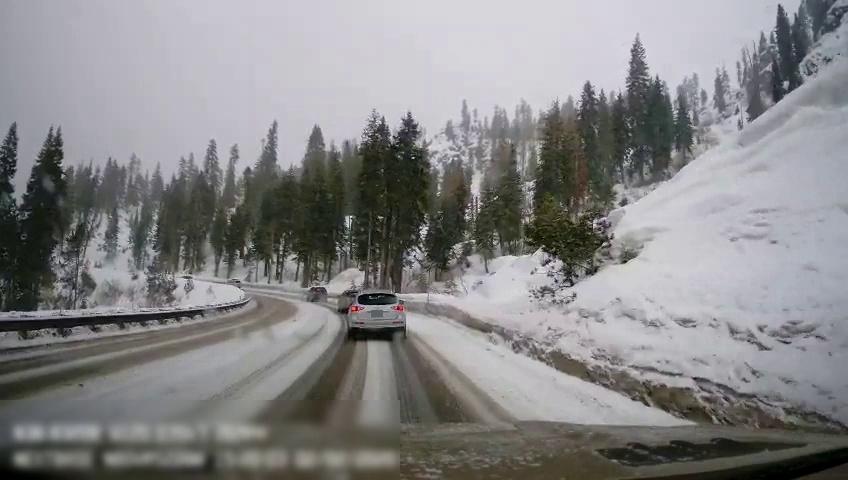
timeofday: Day
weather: Snowy
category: Drivable Space
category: Vehicles | SUV
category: Vehicles | Car
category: Vehicles | Car
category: Vehicles | SUV